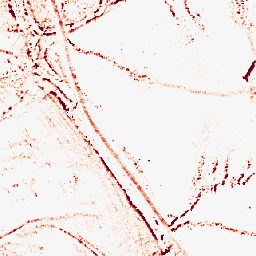
Category: morphological
Decomposition family: morphological_rect
Decomposition parameters: operation: opening
width: 5
height: 5
Upsampling method: area
Upsampling parameters: scale: 4
Upsampling scale: 4